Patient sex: M
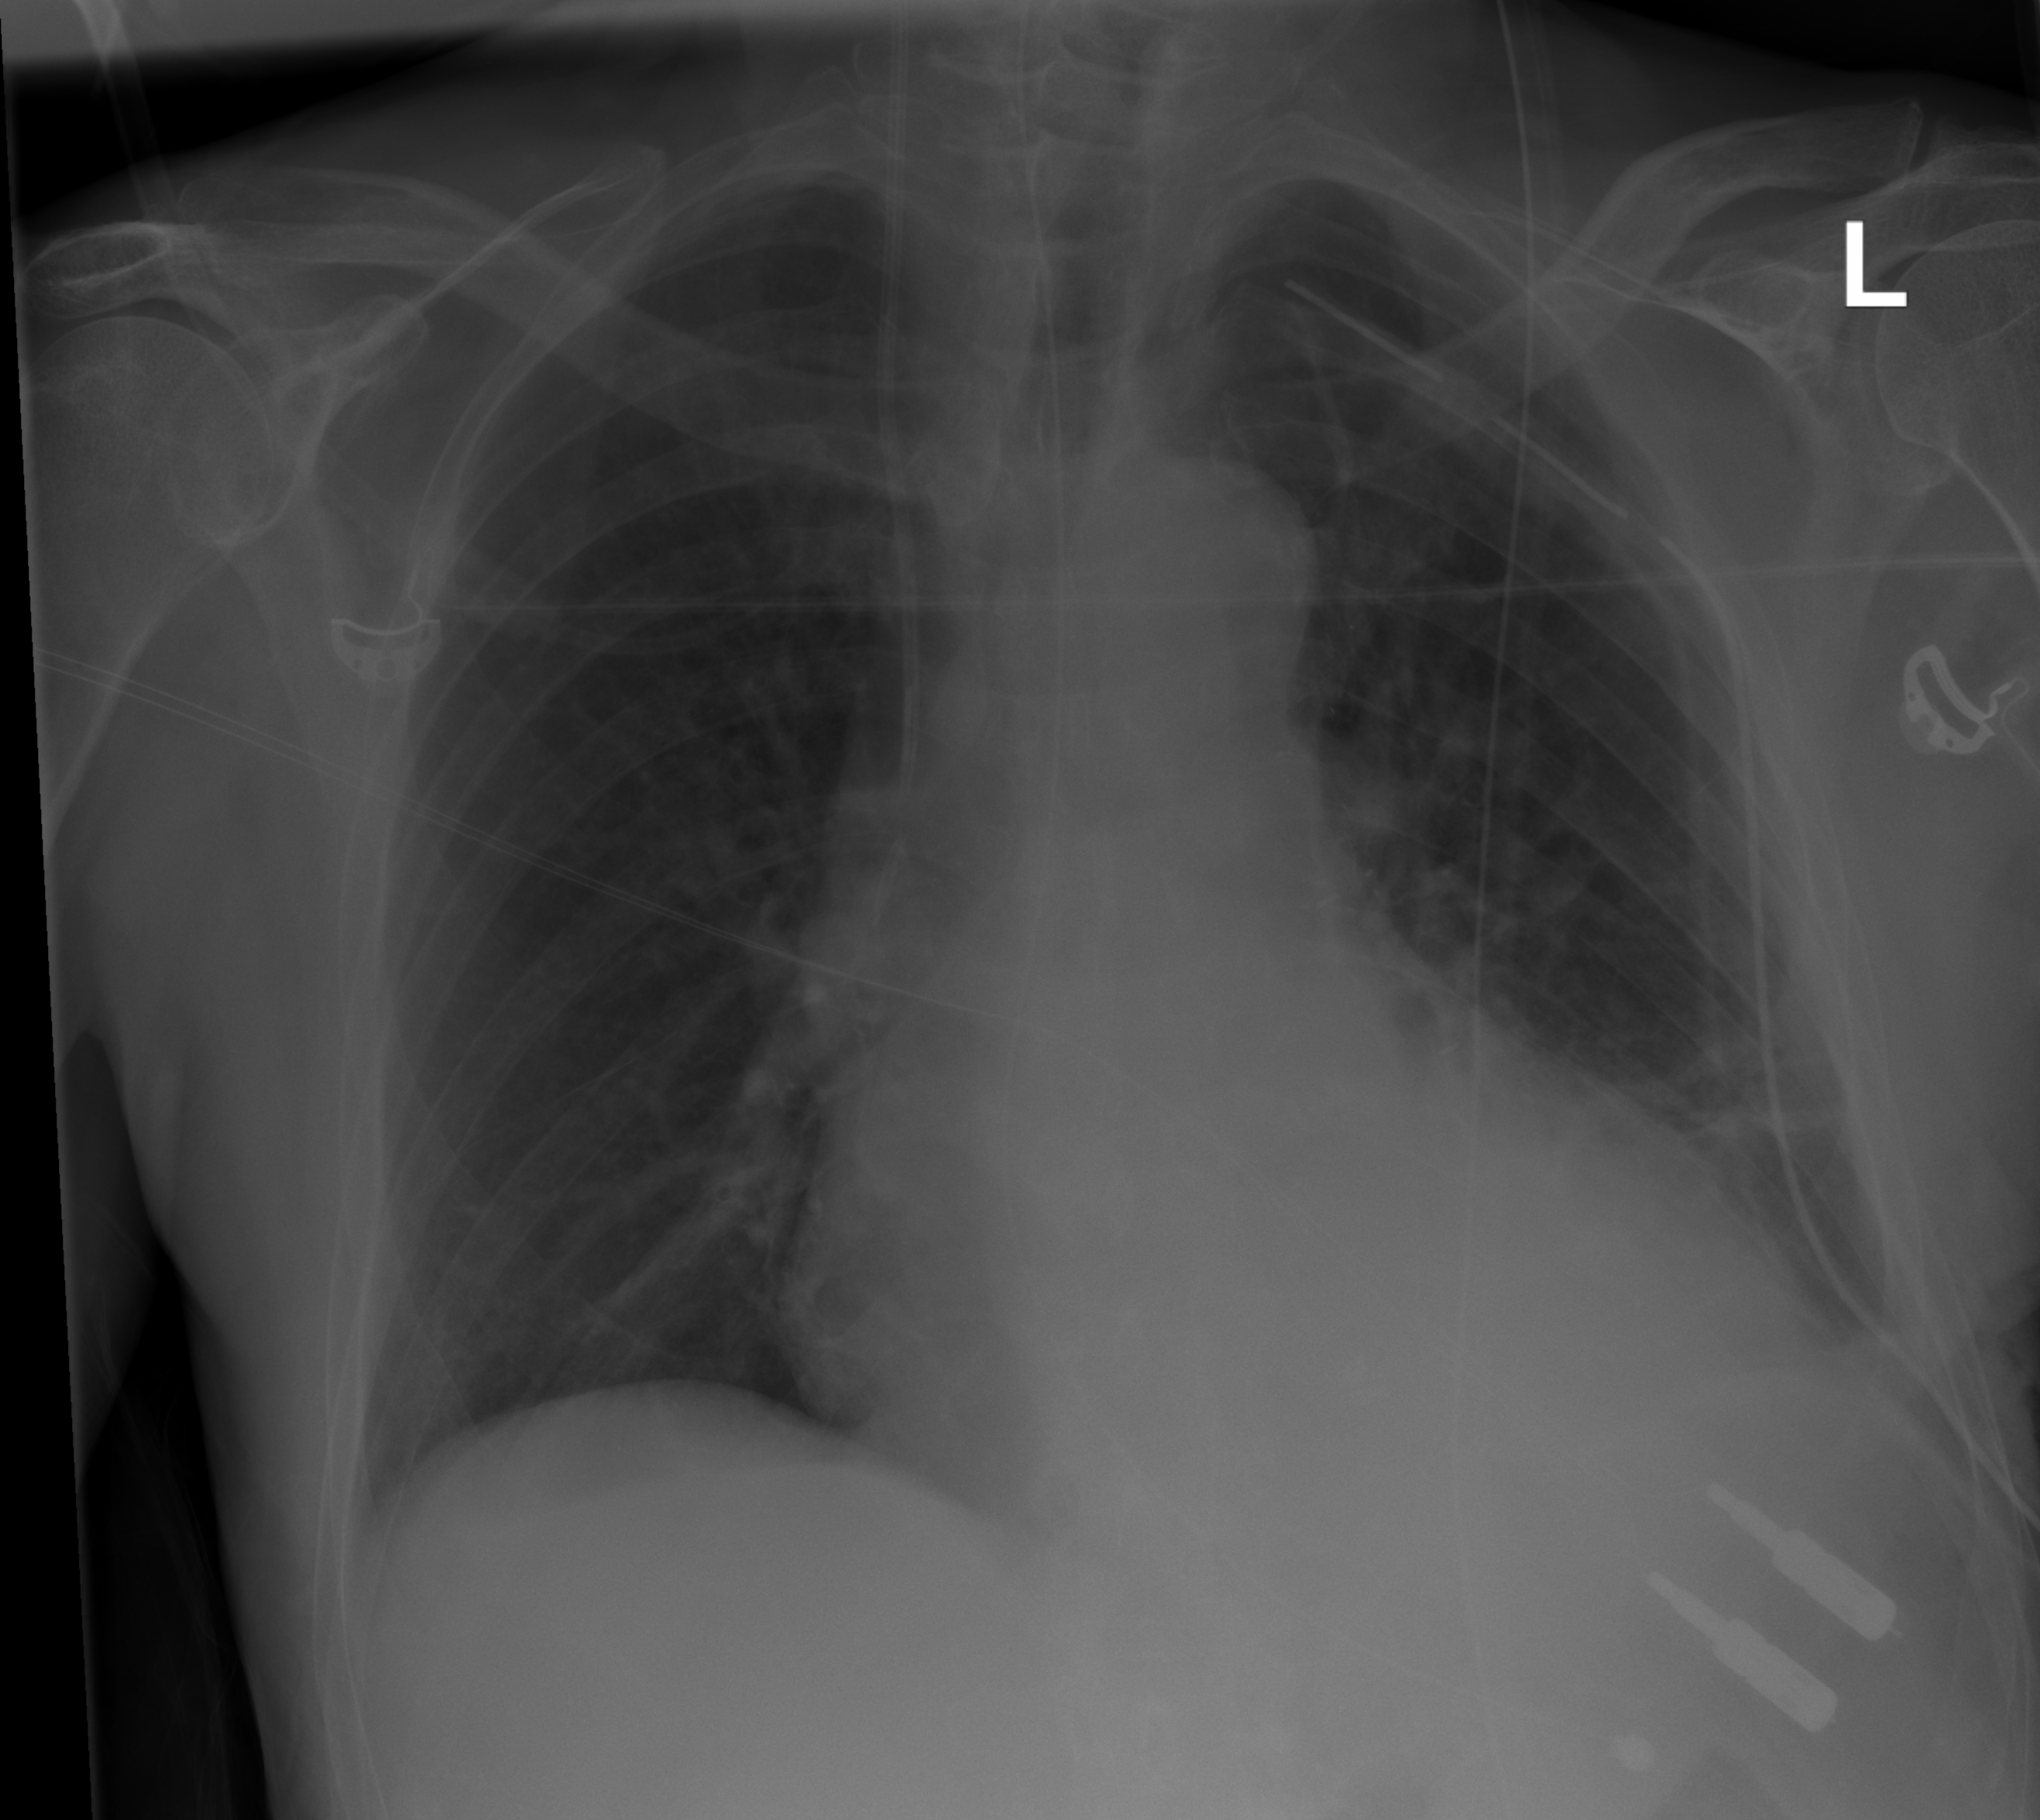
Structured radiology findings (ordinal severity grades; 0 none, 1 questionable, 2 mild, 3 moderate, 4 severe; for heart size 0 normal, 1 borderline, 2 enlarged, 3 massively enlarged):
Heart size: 2
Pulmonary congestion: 0
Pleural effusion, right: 0
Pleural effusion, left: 2
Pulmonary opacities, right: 0
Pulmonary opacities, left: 0
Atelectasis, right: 0
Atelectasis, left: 2